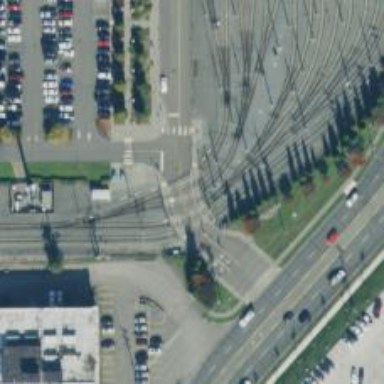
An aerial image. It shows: Tram crossing on the railway.